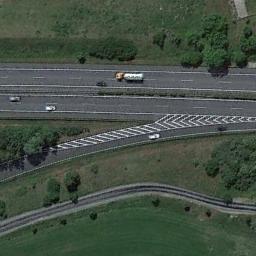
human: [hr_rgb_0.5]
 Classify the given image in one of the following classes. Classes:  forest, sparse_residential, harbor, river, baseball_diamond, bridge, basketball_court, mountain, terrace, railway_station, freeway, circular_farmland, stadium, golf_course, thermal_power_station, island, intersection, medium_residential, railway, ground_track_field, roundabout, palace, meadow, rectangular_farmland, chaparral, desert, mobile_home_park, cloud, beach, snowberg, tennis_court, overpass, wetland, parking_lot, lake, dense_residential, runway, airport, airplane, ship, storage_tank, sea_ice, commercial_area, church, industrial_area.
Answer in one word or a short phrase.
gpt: freeway